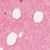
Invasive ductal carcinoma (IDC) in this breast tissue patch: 0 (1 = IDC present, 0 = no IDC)